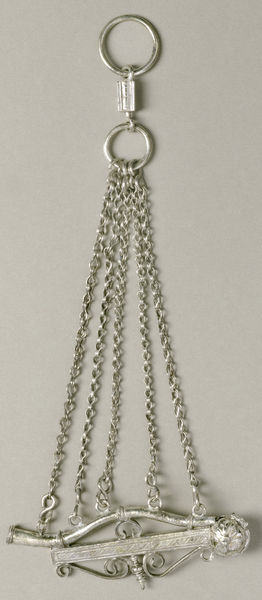
Titel: Bootmansfluitje uit V.O.C.-schip de 'Witte Leeuw'
Standort: Amsterdam
Institution: Rijksmuseum
Schlagwörter: flower, silver, decoration, ornament, necklace, curl, floral, ring, curves, five, tool, key, lock, jewelry, chain, clasp, pendant, chains, hook, link, loop, jewlery, pewter, charm, hooks, cain, s hook, carrying device, i see there is a key loacket, accesory